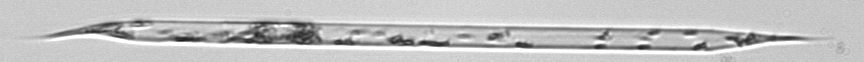
Label: Rhizosolenia